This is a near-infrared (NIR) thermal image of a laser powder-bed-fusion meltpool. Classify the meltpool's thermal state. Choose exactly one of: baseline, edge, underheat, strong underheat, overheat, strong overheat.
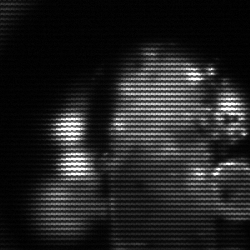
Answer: strong underheat